Question: I'm relatively new to Android dev so please pardon me if this is a basic question. I have a ListActivity which shows a progress bar when loading info and then gets hidden. However, every row of the listview beneath it draws has its own progressbar in it. How can I prevent this from happening? I've found a few somewhat similar questions but no working answer.
EDIT: This is resultslist.xml:
'''
<LinearLayout xmlns:android="http://schemas.android.com/apk/res/android"
android:orientation="vertical"
android:layout_width="match_parent"
android:layout_height="match_parent"
android:padding="6dip">
<ProgressBar
style="?android:attr/progressBarStyleHorizontal"
android:layout_width="fill_parent"
android:layout_height="wrap_content"
android:id="@+id/results_list_progress_bar"/>
<ListView xmlns:android="http://schemas.android.com/apk/res/android"
android:id="@android:id/list"
android:layout_below="@id/results_list_progress_bar"
android:layout_width="fill_parent"
android:layout_height="fill_parent"
/>
<ImageView
android:layout_height="fill_parent"
android:layout_width="wrap_content"
android:id="@+id/result_icon"
android:layout_alignParentBottom="true"
android:layout_alignParentTop="true"
android:layout_marginRight="6dip"
android:contentDescription="TODO" />
<TextView
android:id="@+id/result_title"
android:layout_width="fill_parent"
android:layout_height="26dip"
android:layout_alignParentBottom="true"
android:layout_alignParentTop="true"
android:layout_toRightOf="@id/result_icon"
android:ellipsize="marquee"
android:singleLine="true"
android:textSize="12sp"
/>
<TextView
android:id="@+id/result_description"
android:layout_width="fill_parent"
android:layout_height="wrap_content"
android:layout_above="@id/result_title"
android:layout_alignParentBottom="true"
android:layout_alignParentTop="true"
android:layout_alignWithParentIfMissing="true"
android:layout_toRightOf="@id/result_icon"
android:gravity="center_vertical"
android:singleLine="true"
android:textSize="12sp"
/>
</LinearLayout>
'''
for what it's worth, here's the code from my array adapter:
'''
LayoutInflater inflater = (LayoutInflater)context
.getSystemService(Context.LAYOUT_INFLATER_SERVICE);
View rowView = inflater.inflate(R.layout.resultslist, parent, false);
'''
Here's an image, showing the progress bar at the top of each row:

Any help would be greatly appreciated! Thanks!
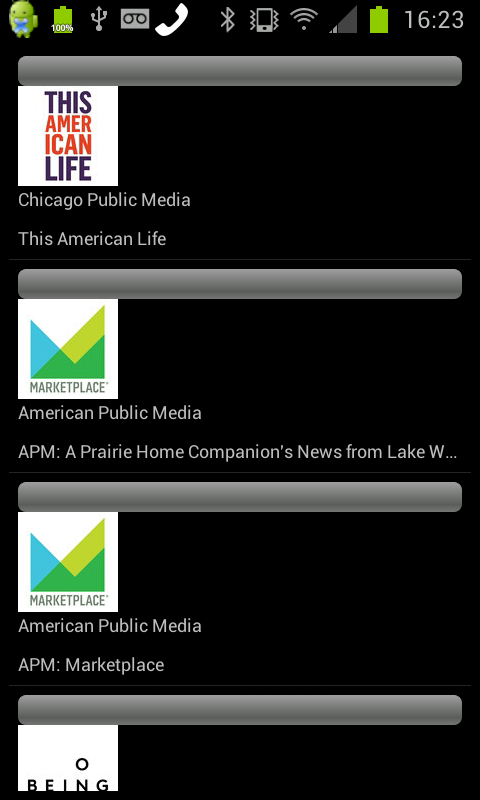
Answer: I believe you are inflating the same 'activity view' as your 'list item view', check your view for the adapter
as of your update, it is visible that your are in fact inflating the same view
solution:
your main xml view (put this inside a linear layout):
'''
<ProgressBar
style="?android:attr/progressBarStyleHorizontal"
android:layout_width="fill_parent"
android:layout_height="wrap_content"
android:id="@+id/results_list_progress_bar"/>
<ListView xmlns:android="http://schemas.android.com/apk/res/android"
android:id="@android:id/list"
android:layout_below="@id/results_list_progress_bar"
android:layout_width="fill_parent"
android:layout_height="fill_parent"
/>
'''
your list item view (put this inside a linear layout):
'''
<ImageView
android:layout_height="fill_parent"
android:layout_width="wrap_content"
android:id="@+id/result_icon"
android:layout_alignParentBottom="true"
android:layout_alignParentTop="true"
android:layout_marginRight="6dip"
android:contentDescription="TODO" />
<TextView
android:id="@+id/result_title"
android:layout_width="fill_parent"
android:layout_height="26dip"
android:layout_alignParentBottom="true"
android:layout_alignParentTop="true"
android:layout_toRightOf="@id/result_icon"
android:ellipsize="marquee"
android:singleLine="true"
android:textSize="12sp"
/>
<TextView
android:id="@+id/result_description"
android:layout_width="fill_parent"
android:layout_height="wrap_content"
android:layout_above="@id/result_title"
android:layout_alignParentBottom="true"
android:layout_alignParentTop="true"
android:layout_alignWithParentIfMissing="true"
android:layout_toRightOf="@id/result_icon"
android:gravity="center_vertical"
android:singleLine="true"
android:textSize="12sp"
/>
'''